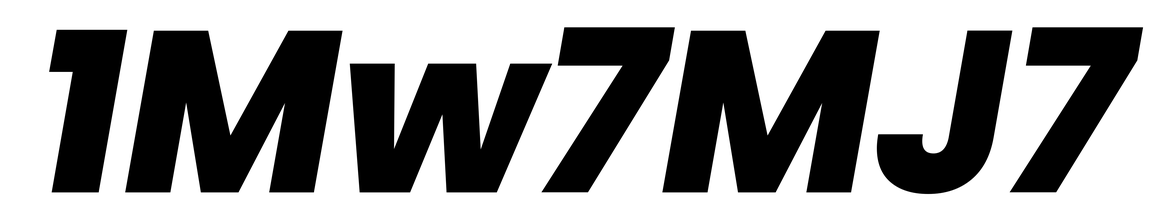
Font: Poppins-ExtraBoldItalic